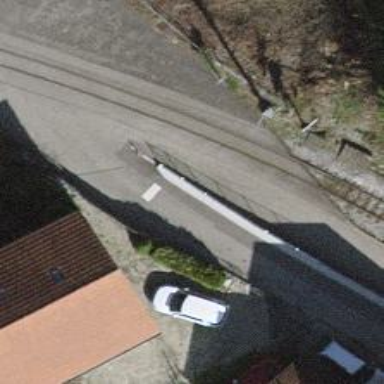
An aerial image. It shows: Tunnel with one track that has electrified contact line.